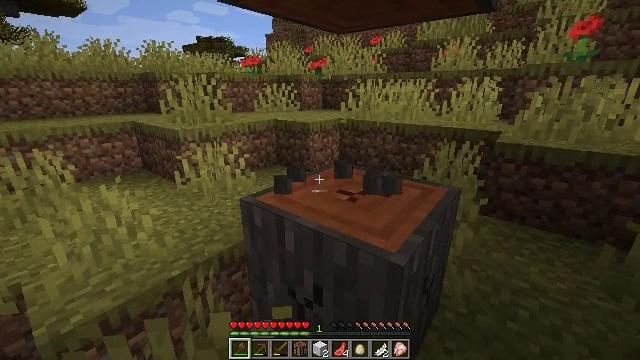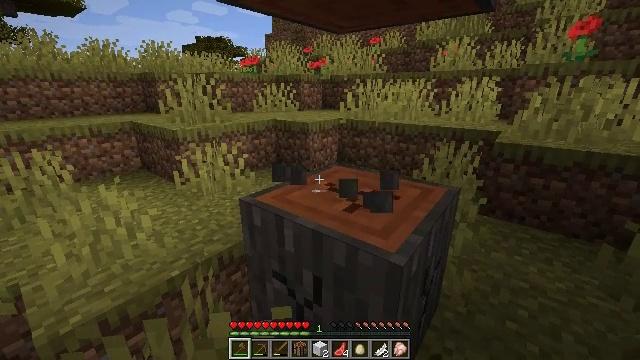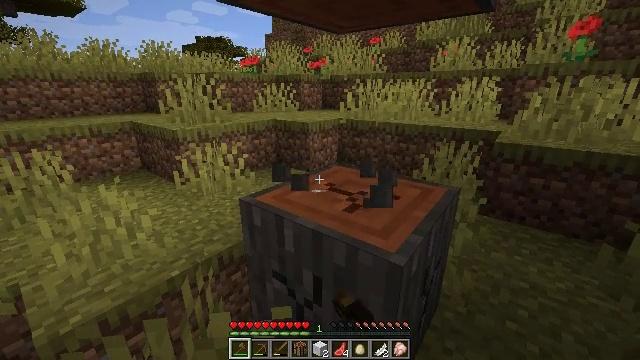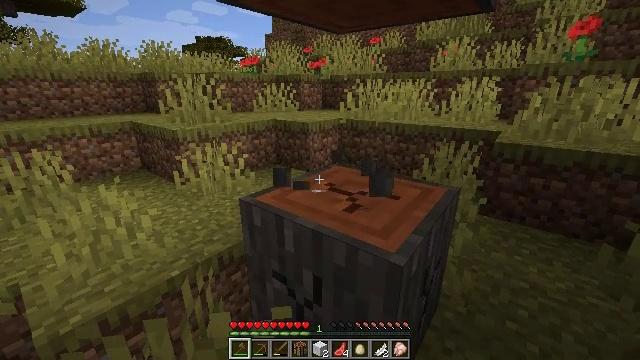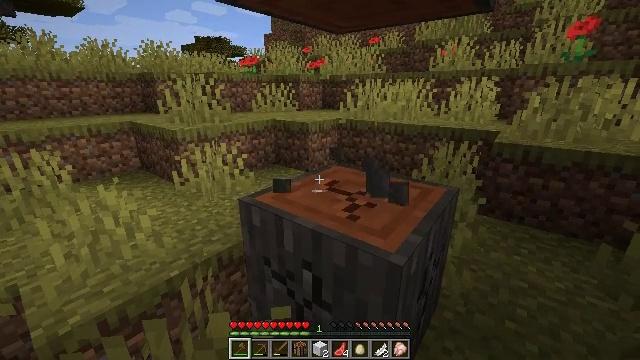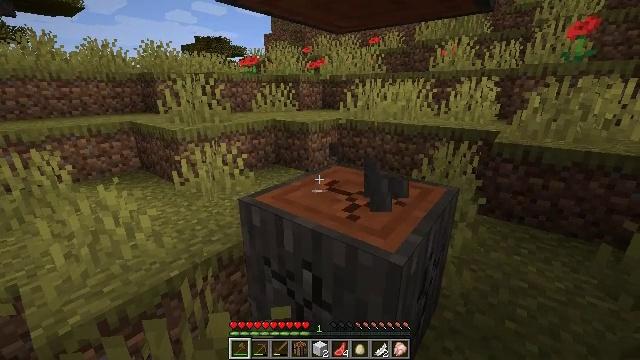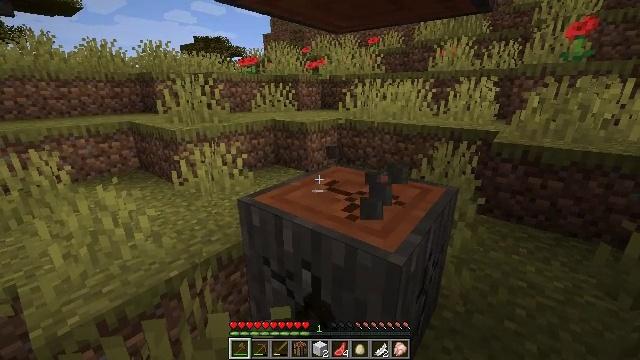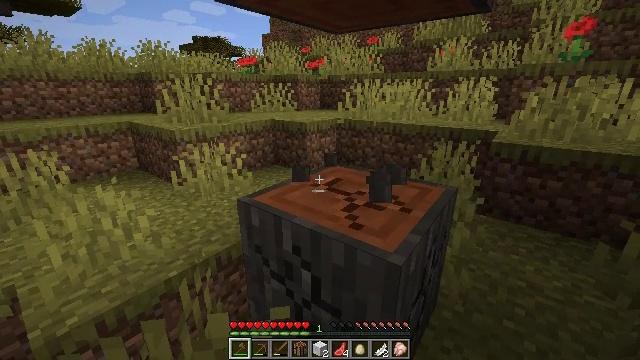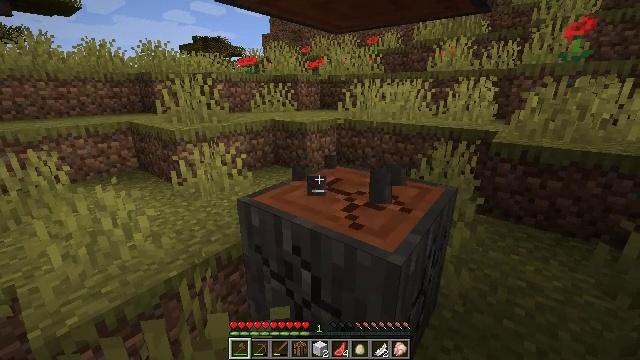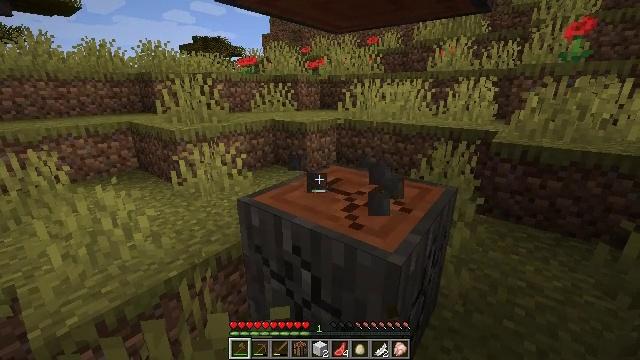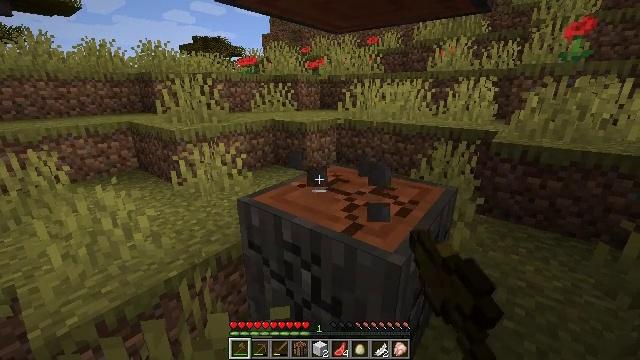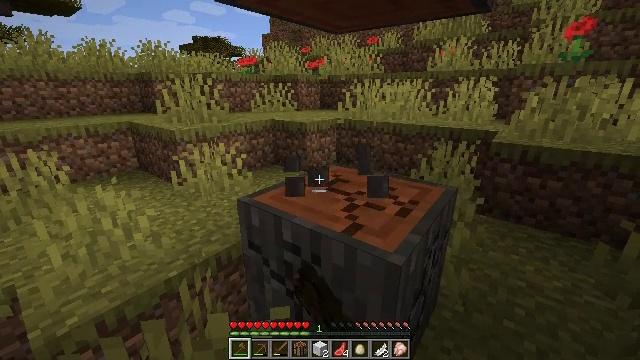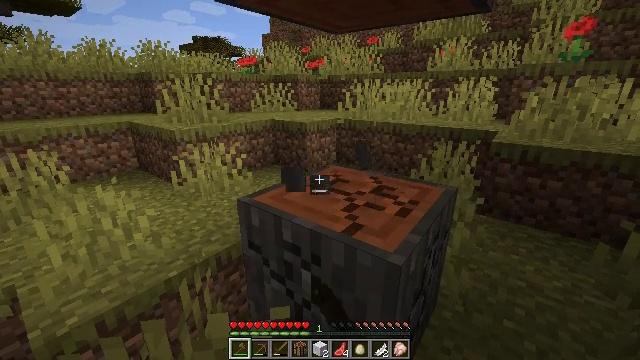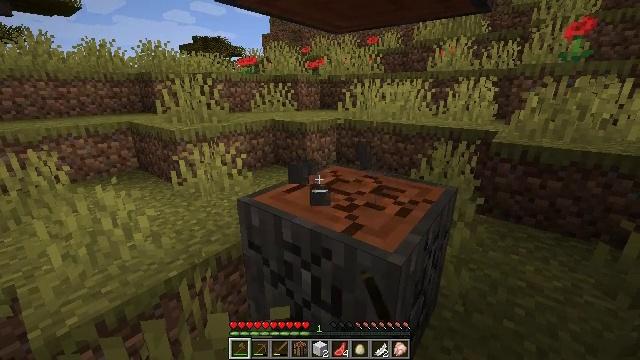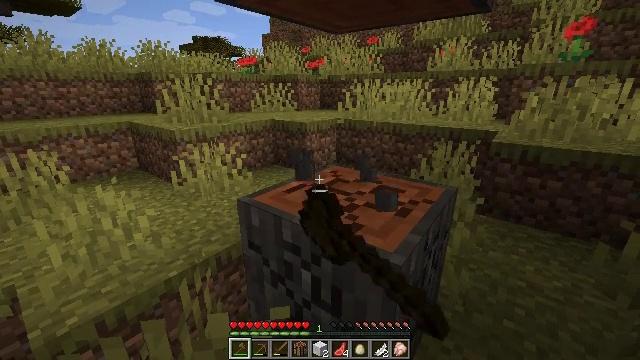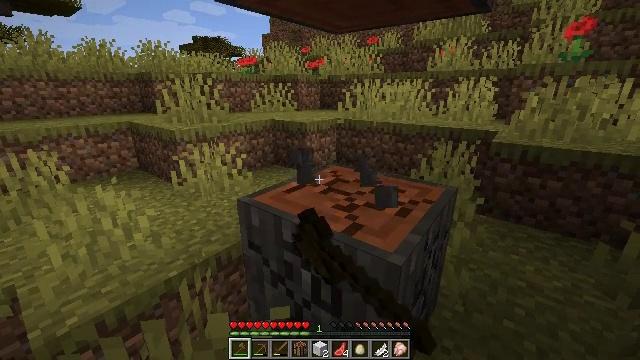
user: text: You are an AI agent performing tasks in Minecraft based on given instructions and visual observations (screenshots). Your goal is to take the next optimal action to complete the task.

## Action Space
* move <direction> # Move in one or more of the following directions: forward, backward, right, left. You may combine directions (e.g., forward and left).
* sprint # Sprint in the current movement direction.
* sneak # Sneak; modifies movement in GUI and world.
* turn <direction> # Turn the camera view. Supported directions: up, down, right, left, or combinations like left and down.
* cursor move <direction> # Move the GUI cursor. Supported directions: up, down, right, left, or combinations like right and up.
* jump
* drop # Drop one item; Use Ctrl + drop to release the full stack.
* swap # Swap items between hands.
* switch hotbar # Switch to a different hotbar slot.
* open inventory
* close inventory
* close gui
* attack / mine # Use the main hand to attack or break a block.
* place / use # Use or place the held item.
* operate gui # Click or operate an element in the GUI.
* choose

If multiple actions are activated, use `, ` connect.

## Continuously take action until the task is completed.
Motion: motion action
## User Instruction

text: Chop down the acacia log.
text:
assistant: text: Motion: attack / mine
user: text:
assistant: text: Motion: attack / mine
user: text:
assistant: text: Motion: attack / mine
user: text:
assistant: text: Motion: attack / mine
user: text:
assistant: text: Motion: attack / mine
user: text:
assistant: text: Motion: attack / mine
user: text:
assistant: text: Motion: attack / mine
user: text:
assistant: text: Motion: attack / mine
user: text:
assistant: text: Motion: attack / mine
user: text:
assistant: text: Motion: attack / mine
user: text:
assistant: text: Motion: attack / mine
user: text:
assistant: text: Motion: attack / mine
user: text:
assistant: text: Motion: attack / mine
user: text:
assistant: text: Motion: attack / mine
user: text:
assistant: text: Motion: attack / mine
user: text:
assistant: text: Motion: attack / mine
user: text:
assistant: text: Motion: attack / mine
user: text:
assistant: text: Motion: attack / mine
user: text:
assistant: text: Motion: attack / mine
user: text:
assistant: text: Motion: attack / mine
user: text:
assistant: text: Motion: attack / mine
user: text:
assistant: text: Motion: attack / mine
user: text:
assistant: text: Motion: attack / mine
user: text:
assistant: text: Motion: attack / mine
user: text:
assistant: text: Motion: attack / mine
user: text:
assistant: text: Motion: turn up
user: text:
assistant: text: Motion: turn up
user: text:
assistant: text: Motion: turn right and up
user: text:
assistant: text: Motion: turn right and up
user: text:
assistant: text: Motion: move forward, turn right and up